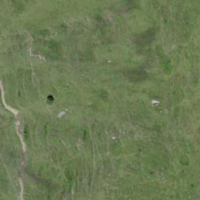
EUNIS habitat code: 23
Species observed at this site:
Silene acaulis